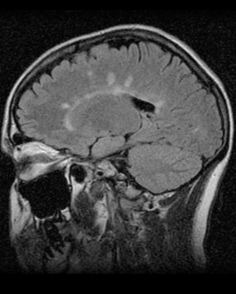
Label: notumor